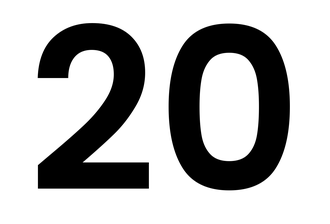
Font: Poppins-SemiBold